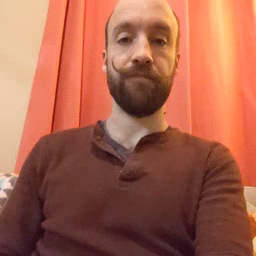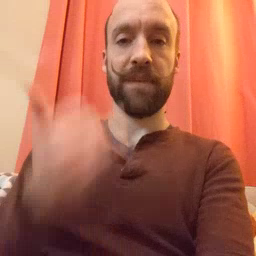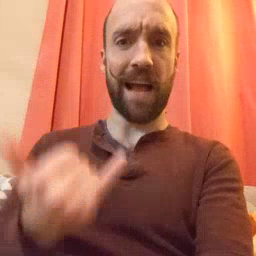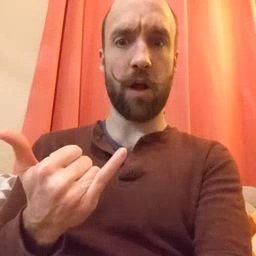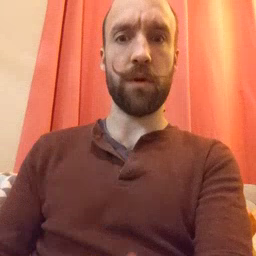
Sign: now